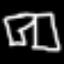
Label: pants